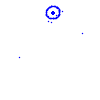
Particle: proton